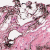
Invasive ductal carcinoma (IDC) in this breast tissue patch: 0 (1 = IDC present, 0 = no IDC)